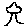
Label: tree